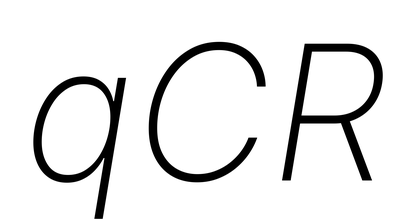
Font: Inter-Italic_ExtraLight_Italic